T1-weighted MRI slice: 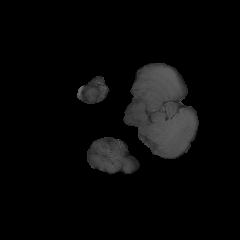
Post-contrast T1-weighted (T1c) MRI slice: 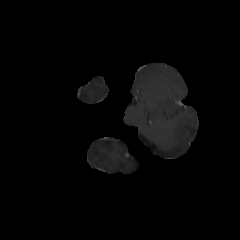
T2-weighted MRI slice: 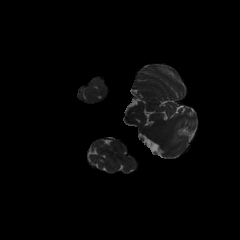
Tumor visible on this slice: no